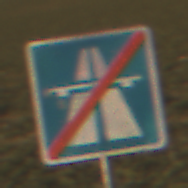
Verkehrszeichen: EndeAutbahn
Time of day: SunriseSunset
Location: Outdoor (Nature)
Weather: PartlyCloudy
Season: NotSpecified
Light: Natural